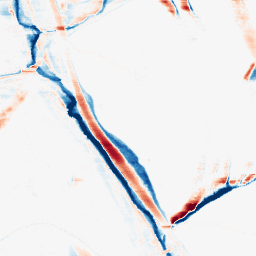
Category: morphological
Decomposition family: morphological_rect
Decomposition parameters: operation: average
width: 20
height: 3
Upsampling method: bicubic_16x
Upsampling parameters: scale: 16
Upsampling scale: 16